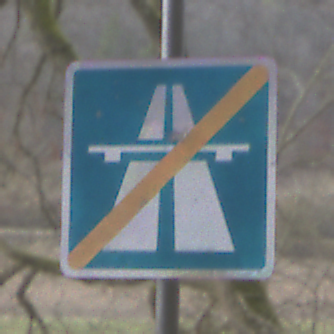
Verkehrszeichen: EndeAutbahn
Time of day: MorningAfternoon
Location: Outdoor (Nature)
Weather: PartlyCloudy
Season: NotSpecified
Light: Natural